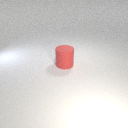
large red rubber cylinder